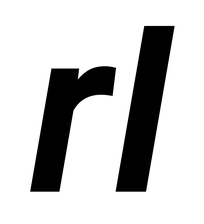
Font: Roboto-Italic_SemiBold_Italic